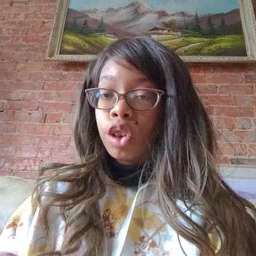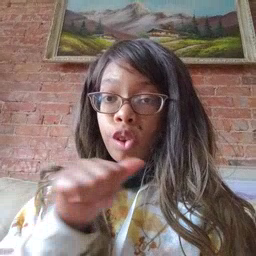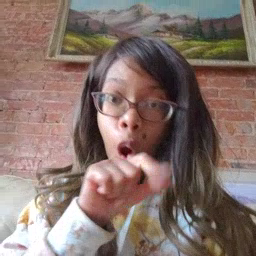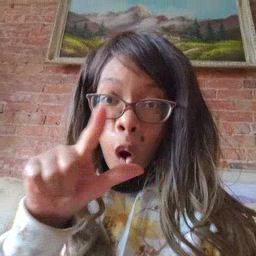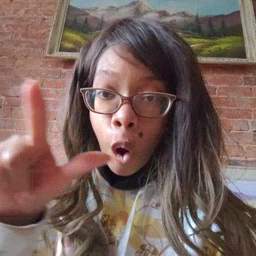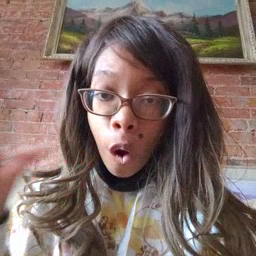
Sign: all